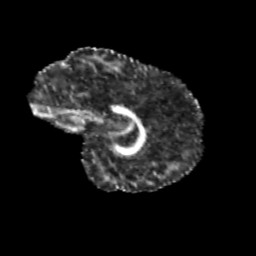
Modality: FA
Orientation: sagittal
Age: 9
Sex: male
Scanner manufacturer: siemens
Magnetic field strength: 3 T
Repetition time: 3.8 s
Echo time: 0.07 s